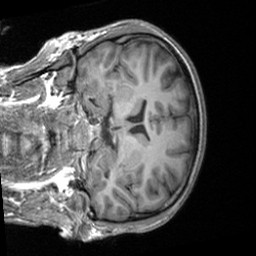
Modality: T1w
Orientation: coronal
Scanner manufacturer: siemens
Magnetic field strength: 3 T
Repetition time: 1.9 s
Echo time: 0.00226 s